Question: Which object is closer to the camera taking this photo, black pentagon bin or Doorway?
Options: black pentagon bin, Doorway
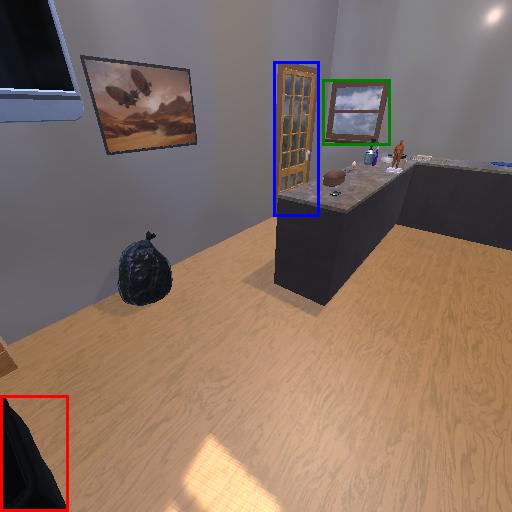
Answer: black pentagon bin